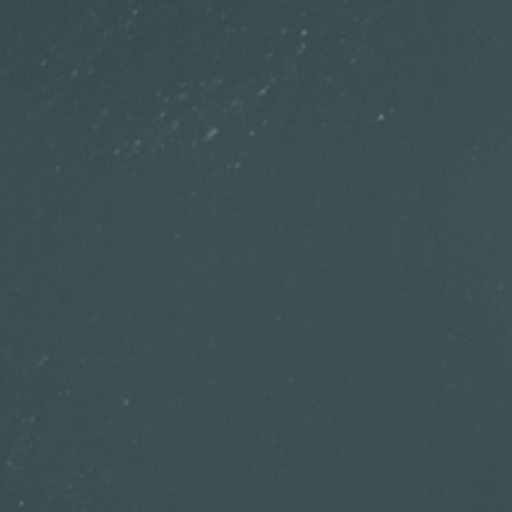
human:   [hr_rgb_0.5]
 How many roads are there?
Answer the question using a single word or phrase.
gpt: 4

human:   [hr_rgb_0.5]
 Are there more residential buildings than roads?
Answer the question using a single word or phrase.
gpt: no

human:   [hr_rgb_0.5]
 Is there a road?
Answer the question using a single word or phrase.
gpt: yes

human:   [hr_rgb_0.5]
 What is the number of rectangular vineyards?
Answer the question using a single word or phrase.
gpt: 0

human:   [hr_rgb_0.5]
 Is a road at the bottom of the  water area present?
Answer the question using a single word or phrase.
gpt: no

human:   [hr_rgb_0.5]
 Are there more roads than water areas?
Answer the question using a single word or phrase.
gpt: yes

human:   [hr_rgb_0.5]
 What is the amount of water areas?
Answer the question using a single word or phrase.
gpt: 1

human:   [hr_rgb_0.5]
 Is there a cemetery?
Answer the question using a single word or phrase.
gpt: no

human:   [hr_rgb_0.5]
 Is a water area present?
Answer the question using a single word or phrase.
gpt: yes

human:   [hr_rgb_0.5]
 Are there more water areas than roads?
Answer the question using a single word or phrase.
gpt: no

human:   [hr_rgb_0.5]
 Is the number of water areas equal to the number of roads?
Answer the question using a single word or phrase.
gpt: no

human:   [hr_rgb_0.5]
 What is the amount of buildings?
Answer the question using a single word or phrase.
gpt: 0

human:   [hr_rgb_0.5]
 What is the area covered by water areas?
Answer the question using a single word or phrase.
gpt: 10618m2

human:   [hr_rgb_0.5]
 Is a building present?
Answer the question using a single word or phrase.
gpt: no

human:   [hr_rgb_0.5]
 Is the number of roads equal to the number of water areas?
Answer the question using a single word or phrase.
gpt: no

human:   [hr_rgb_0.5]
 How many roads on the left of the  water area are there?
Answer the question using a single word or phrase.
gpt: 0

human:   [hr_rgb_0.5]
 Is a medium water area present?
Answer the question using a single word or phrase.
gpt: no

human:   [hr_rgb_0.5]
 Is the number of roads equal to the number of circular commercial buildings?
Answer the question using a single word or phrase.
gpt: no

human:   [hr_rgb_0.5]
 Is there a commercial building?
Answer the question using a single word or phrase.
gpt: no

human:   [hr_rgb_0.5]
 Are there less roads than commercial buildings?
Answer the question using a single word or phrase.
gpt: no

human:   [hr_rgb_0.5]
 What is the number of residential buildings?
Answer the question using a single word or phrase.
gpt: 0

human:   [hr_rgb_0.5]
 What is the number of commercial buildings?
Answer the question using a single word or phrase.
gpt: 0

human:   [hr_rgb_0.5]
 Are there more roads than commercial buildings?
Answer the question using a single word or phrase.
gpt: yes

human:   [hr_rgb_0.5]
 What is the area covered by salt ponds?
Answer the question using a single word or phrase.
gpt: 0m2

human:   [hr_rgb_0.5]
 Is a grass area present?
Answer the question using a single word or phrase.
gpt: no

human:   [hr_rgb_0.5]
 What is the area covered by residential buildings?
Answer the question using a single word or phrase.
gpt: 0m2

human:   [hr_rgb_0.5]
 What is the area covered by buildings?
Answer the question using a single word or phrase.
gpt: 0m2

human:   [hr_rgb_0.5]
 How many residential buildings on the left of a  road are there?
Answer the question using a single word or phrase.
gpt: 0

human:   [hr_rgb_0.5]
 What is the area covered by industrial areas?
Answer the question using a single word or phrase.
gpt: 0m2

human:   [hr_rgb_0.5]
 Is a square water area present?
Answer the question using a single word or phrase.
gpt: no

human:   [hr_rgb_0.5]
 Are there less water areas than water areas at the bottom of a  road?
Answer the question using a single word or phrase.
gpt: no

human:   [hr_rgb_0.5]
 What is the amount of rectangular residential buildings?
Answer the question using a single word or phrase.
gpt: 0

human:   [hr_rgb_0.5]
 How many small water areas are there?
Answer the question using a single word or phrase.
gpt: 0

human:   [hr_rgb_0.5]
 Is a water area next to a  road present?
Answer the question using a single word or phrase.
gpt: yes

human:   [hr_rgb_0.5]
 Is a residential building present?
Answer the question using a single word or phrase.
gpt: no

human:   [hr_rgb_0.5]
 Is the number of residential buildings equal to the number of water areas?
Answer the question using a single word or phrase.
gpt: no

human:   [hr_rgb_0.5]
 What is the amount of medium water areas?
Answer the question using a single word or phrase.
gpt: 0

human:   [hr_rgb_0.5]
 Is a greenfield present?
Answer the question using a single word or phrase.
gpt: no

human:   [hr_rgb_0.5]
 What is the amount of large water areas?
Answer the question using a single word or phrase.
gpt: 1

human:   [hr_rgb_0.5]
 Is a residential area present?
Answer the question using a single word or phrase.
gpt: no

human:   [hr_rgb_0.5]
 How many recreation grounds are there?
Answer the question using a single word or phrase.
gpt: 0

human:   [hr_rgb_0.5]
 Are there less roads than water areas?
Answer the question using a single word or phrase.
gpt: no

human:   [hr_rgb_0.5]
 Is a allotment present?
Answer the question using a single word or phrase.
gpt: no

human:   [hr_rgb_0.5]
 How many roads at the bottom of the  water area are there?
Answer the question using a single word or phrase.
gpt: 0

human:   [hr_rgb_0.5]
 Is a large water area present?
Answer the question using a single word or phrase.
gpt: yes

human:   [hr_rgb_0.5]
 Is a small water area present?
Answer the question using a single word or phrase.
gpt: no

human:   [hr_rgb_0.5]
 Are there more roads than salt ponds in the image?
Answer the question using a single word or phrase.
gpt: yes

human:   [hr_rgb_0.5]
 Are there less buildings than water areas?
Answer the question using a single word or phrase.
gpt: yes

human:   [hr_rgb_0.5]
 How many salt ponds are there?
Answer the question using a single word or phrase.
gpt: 0

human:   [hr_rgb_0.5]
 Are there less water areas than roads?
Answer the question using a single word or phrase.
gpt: yes

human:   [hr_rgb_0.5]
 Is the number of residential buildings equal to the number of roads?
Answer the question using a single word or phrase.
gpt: no

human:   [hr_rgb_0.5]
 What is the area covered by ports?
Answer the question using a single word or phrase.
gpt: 0m2

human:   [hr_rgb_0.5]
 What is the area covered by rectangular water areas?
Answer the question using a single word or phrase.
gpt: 10618m2

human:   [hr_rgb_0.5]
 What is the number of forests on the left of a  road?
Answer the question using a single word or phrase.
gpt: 0

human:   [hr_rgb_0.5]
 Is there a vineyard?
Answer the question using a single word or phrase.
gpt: no

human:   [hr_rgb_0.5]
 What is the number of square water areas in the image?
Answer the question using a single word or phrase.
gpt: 0

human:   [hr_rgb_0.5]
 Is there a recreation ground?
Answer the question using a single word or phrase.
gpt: no

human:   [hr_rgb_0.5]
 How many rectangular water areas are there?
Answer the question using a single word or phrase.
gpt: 1

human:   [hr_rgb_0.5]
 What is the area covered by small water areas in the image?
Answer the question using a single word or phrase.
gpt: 0m2

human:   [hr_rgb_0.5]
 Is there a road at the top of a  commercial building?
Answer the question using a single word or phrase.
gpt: no

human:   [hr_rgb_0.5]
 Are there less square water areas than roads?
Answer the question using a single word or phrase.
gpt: yes

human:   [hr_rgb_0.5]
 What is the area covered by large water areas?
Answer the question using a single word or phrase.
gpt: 10618m2

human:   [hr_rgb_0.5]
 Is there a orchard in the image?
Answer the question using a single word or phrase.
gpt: no

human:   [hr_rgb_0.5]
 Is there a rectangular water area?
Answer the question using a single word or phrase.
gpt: yes